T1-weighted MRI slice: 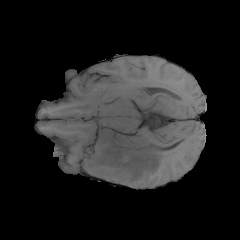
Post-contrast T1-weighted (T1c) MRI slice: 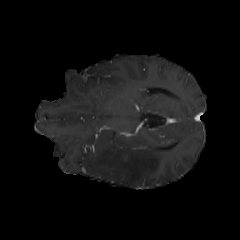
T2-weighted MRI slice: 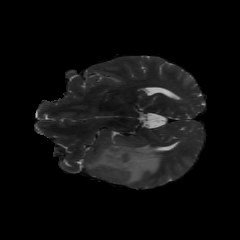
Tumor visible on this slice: yes